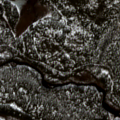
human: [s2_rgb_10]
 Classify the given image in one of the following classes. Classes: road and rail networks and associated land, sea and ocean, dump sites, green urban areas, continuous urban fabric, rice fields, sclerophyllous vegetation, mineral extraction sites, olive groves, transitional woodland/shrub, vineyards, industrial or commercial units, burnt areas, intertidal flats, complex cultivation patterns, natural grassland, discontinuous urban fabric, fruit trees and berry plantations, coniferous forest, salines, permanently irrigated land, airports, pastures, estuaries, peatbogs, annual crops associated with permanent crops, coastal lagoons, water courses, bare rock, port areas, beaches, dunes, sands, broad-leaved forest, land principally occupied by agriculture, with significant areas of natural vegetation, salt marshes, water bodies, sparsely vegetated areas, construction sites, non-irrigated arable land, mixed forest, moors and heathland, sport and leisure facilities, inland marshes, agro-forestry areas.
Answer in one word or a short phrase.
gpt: coniferous forest